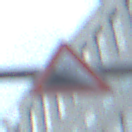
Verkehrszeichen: Gefaelle10
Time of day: MorningAfternoon
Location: Outdoor (Urban)
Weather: PartlyCloudy
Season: NotSpecified
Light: Natural